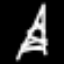
Label: The Eiffel Tower